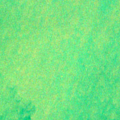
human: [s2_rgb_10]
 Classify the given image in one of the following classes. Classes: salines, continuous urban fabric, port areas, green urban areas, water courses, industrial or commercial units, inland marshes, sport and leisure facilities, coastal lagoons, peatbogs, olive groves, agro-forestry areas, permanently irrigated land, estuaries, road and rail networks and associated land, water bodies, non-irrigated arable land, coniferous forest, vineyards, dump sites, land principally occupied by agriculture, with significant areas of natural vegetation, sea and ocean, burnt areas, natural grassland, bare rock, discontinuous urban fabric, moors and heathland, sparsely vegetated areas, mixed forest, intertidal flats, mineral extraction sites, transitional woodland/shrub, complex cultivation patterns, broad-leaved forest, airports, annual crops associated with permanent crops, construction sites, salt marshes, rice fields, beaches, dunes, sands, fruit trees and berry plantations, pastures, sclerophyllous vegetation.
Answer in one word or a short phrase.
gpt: sea and ocean